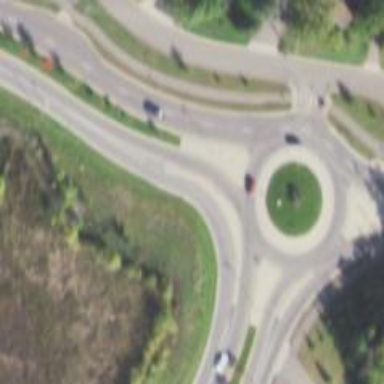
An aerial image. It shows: Tertiary road leading to roundabout.